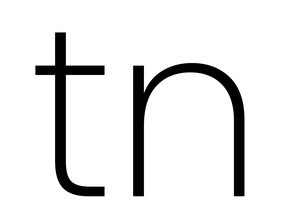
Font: Poppins-ExtraLight